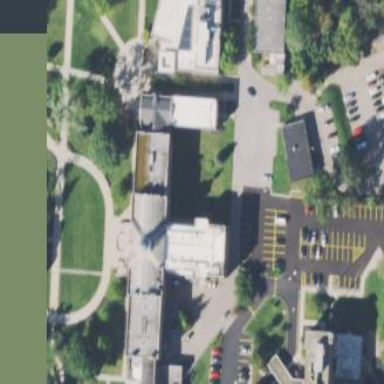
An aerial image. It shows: University building.